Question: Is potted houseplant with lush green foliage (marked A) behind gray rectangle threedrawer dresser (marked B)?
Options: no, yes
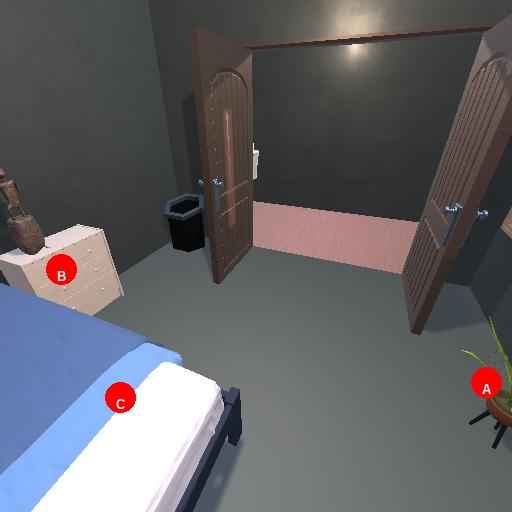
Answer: no